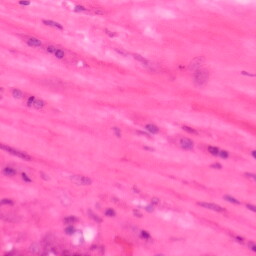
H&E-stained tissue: Colon